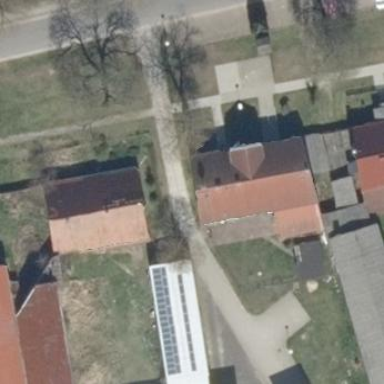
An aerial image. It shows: Village hall serving as community center within building.